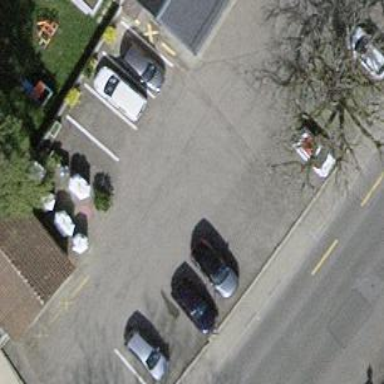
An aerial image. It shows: Parking area with surface.